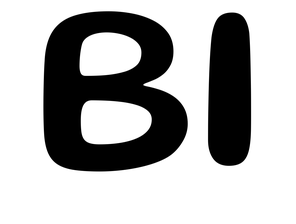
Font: Gluten_Medium